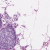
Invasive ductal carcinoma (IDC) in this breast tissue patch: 1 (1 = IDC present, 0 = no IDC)